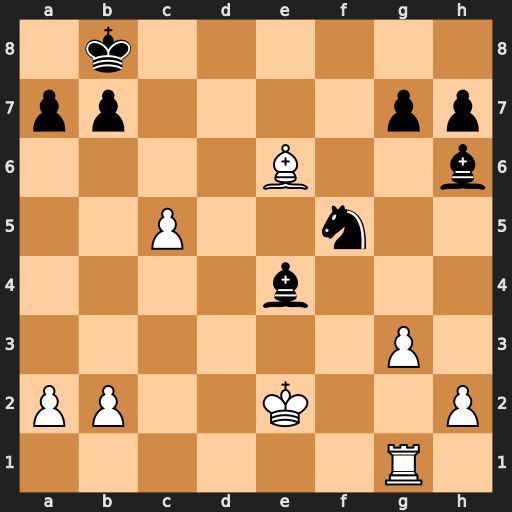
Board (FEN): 1k6/pp4pp/4B2b/2P2n2/4b3/6P1/PP2K2P/6R1
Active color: w
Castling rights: -
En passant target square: -
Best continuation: Bxf5 Bxf5 g4 Be6 g5 Bxg5 Rxg5